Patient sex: F
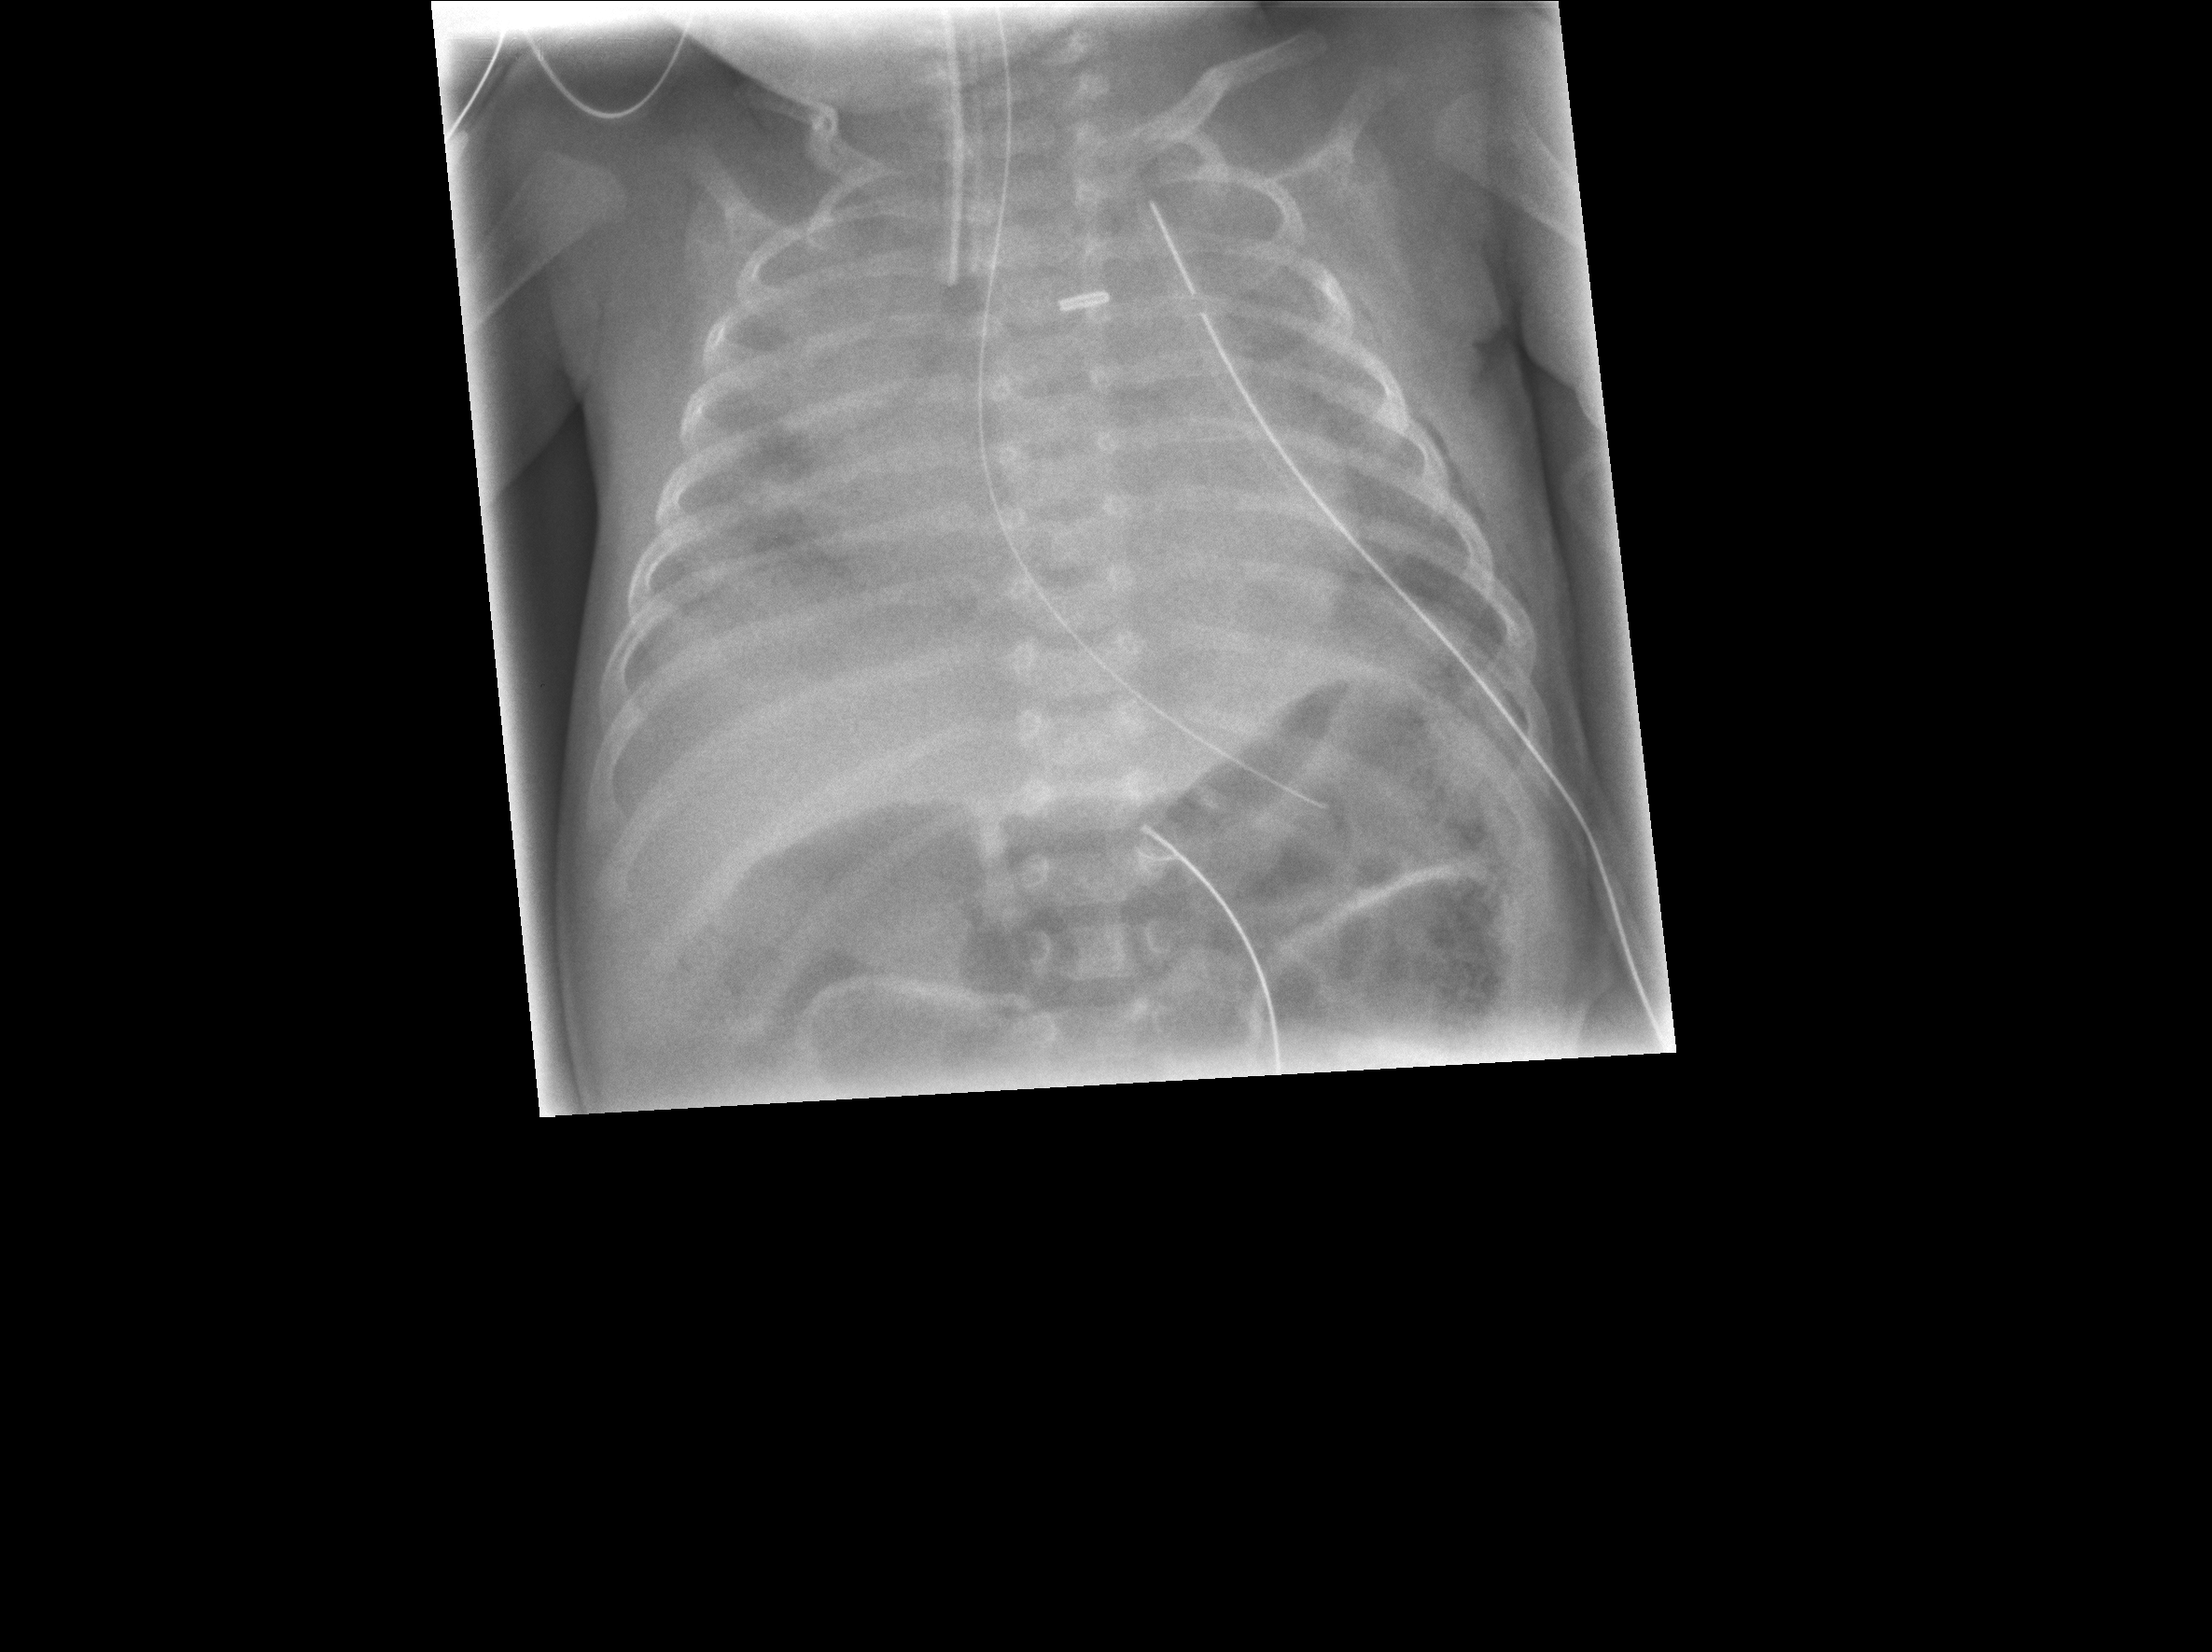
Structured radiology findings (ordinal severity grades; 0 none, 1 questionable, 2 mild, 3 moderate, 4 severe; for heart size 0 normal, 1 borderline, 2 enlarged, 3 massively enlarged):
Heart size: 0
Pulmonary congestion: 3
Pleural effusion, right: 2
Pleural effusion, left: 0
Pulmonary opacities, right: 0
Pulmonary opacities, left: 0
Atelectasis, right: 2
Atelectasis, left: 2